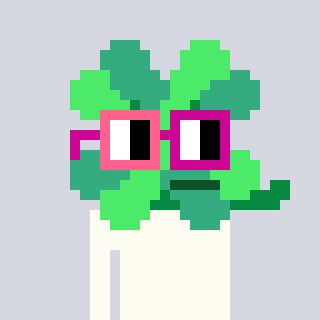
a pixel art character with square pink and red glasses, a clover-shaped head and a grayscale-colored body on a cool background